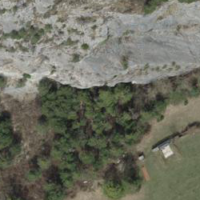
EUNIS habitat code: 24
Species observed at this site:
Libelloides coccajus